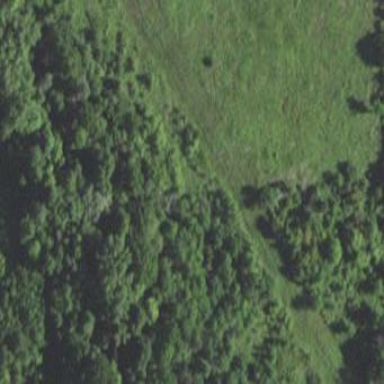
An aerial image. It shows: Natural grassy area.